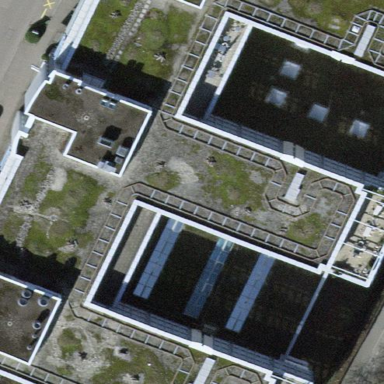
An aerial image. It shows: Commercial building with dark gray roof.